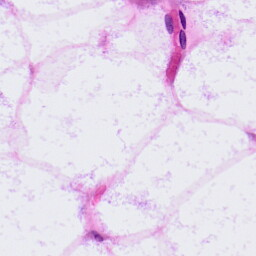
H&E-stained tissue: LymphNode